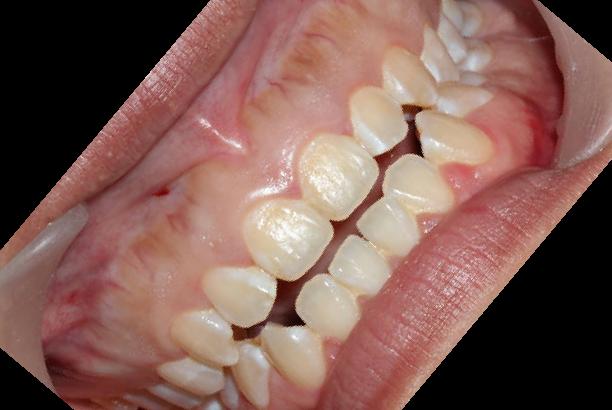
Condition: Gingivitis